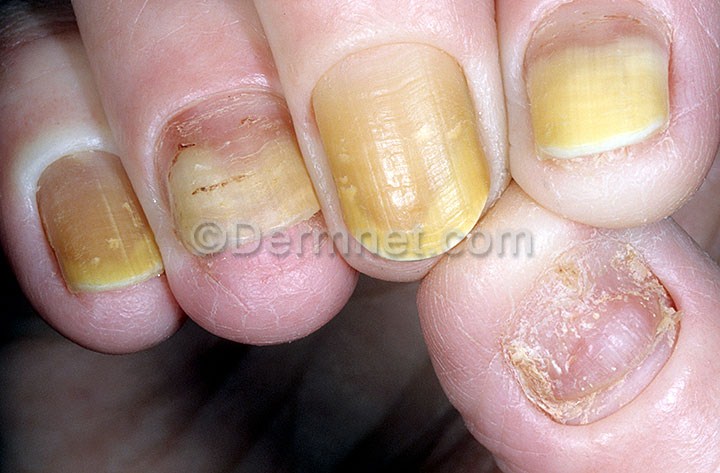
Disease: Nail Fungus and other Nail Disease